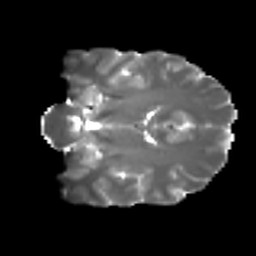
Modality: T2w
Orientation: coronal
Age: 22
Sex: male
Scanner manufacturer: ge
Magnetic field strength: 3 T
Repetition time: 7.8 s
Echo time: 0.0606 s